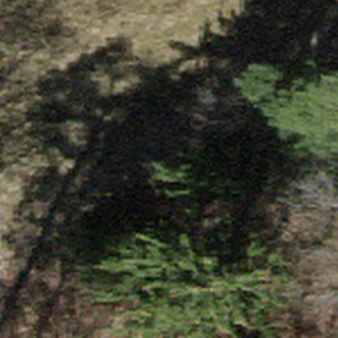
Label: other